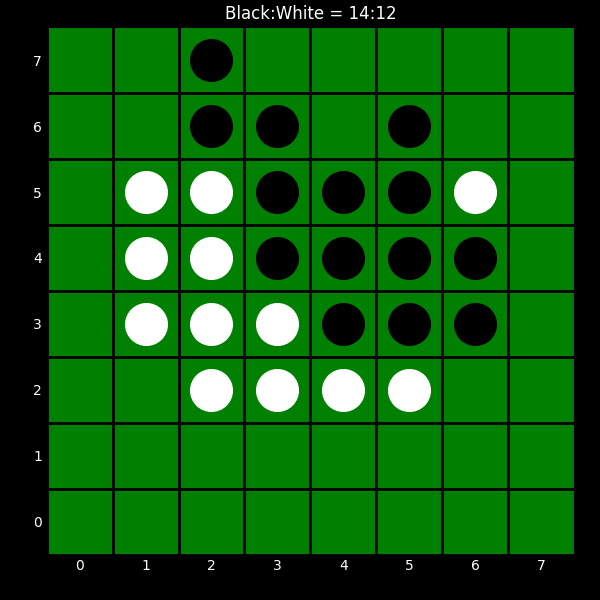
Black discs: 14
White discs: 12